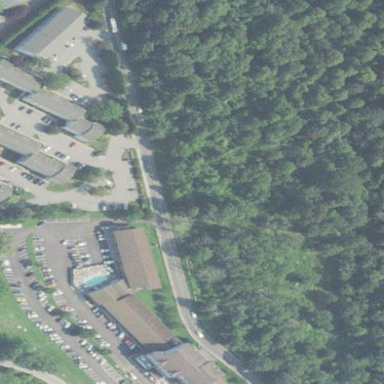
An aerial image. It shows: Hotel building.